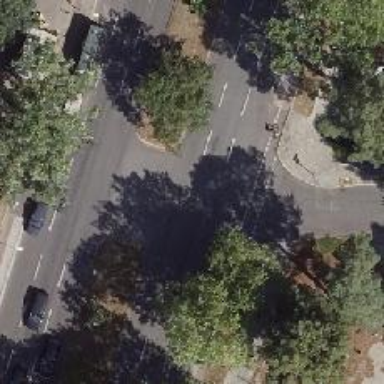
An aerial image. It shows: Secondary road with asphalt surface.